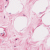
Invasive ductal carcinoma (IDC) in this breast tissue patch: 0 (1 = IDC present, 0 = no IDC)